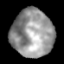
Tissue: lung
Cell type: Fibroblasts
Senescence score: 0.5541
Nuclear area (px): 1951
Mean DAPI intensity: 150.428